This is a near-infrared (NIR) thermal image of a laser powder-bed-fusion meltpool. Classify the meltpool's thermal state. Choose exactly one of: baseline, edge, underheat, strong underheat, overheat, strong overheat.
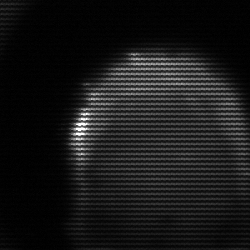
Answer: edge